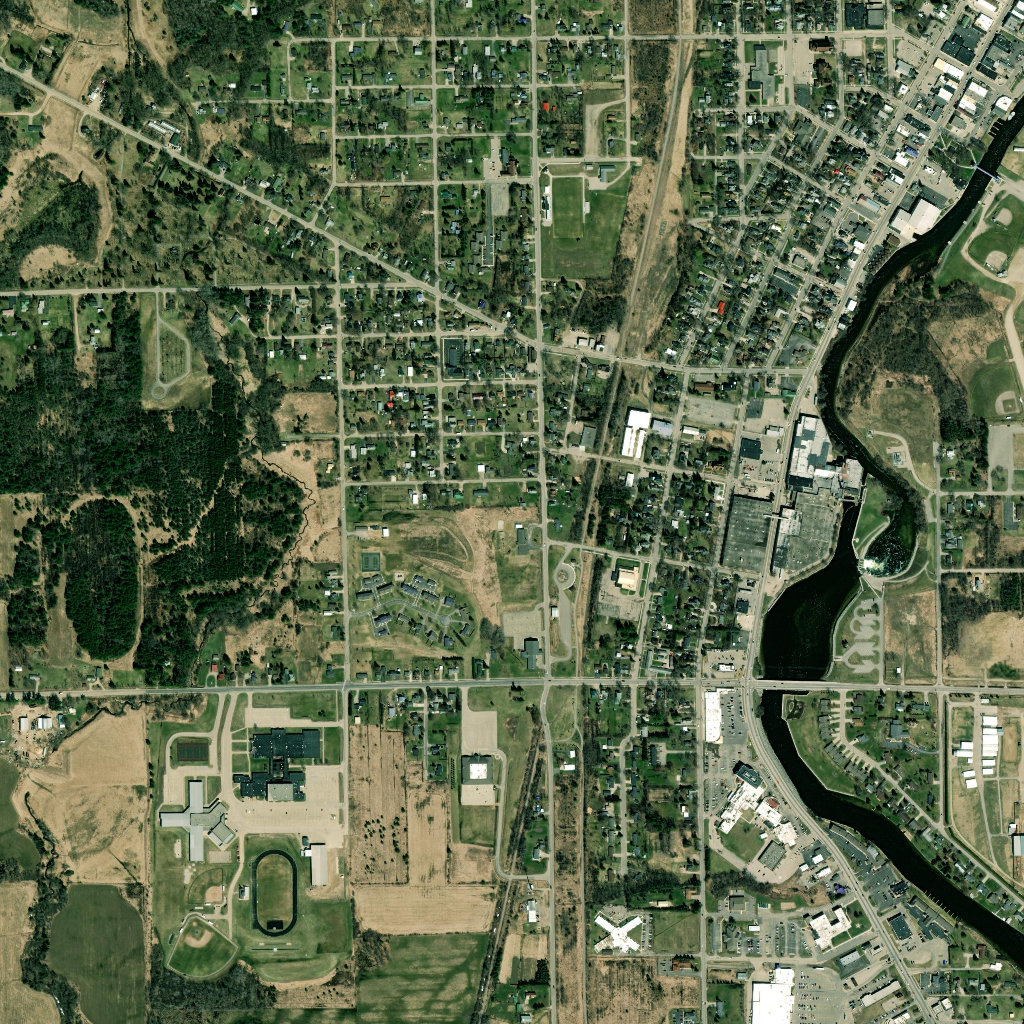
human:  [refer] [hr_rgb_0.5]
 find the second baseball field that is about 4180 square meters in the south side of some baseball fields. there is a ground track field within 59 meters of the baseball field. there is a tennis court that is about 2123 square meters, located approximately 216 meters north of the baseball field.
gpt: <box>[[18, 84, 21, 88, 0]]</box>